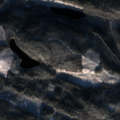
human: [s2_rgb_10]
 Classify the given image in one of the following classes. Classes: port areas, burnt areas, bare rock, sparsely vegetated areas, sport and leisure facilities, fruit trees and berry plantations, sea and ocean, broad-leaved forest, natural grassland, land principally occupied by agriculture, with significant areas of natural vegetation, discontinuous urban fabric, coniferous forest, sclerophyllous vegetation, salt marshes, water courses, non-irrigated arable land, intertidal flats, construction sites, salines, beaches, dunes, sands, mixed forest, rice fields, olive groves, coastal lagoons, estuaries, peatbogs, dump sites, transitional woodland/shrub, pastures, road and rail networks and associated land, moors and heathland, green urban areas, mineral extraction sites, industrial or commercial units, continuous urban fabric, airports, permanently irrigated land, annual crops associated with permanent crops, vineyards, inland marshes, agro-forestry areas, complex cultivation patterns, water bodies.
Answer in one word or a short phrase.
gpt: coniferous forest, mixed forest